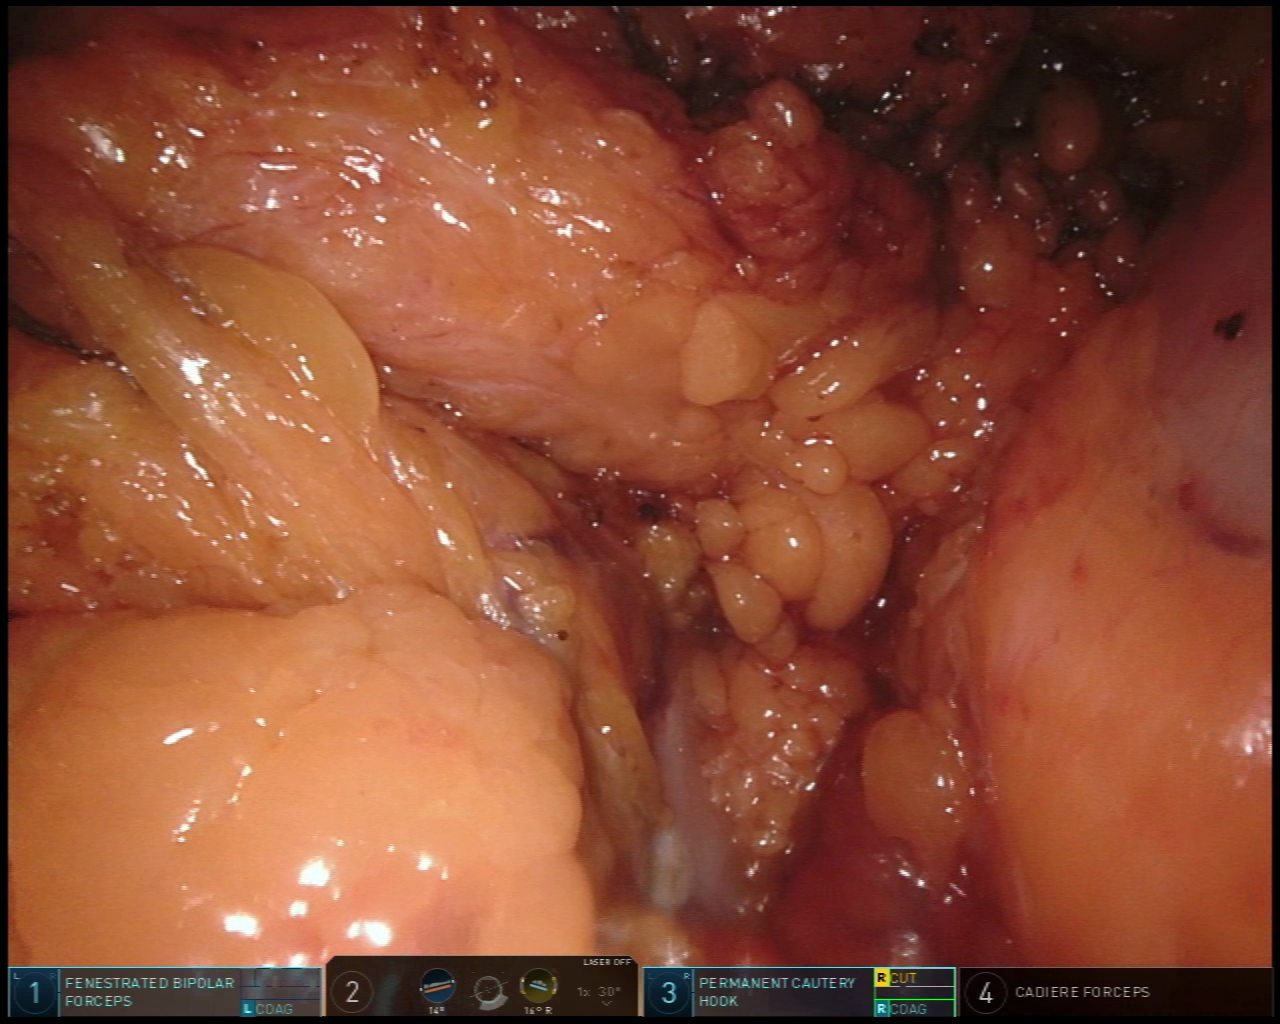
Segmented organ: stomach
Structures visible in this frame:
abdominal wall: no
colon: yes
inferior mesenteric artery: no
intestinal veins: no
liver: no
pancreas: no
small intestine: no
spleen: no
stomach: yes
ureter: no
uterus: no
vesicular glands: no